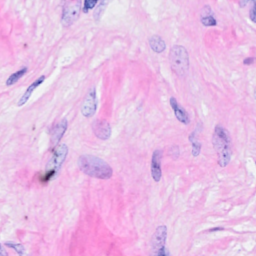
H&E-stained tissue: Breast